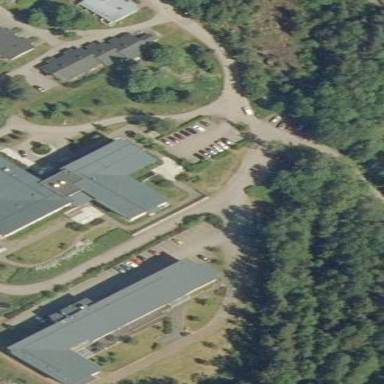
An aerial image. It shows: Nursing home building.